Question: I've been playing around with a button in my storyboard, and had a hard time getting a border around it, until I found a page where it showed how to add a User Defined Runtime Attribute. I was able to make the button look as I wanted, but I wanted to know if there was a way for me to view the list of available attributes for a particular Object.

Clicking the "+" to add a new attribute doesn't provide any kind of auto-complete to show the available ones, and looking through my project code doesn't seem to reveal anything either, not surprisingly. Is there somewhere I can find all of the available attributes for all/any Objects in Xcode? Searches here on SO and in general have not shown any useful results so far.
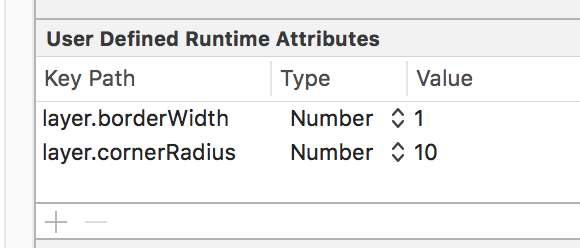
Answer: You can achieve the same thing from code, so just check the properties of 'UIButton' (which is available in the documentation and with autocomplete) and you're good.
You also have to make sure you are checking the properties on an 'UIButton' instance and not the class properties.